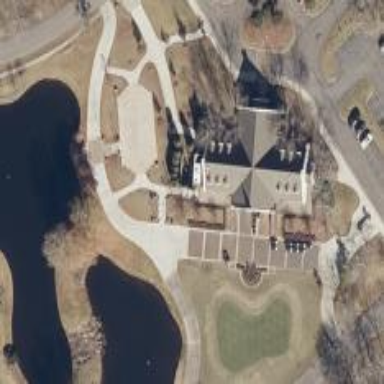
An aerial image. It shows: Golf clubhouse.